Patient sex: M
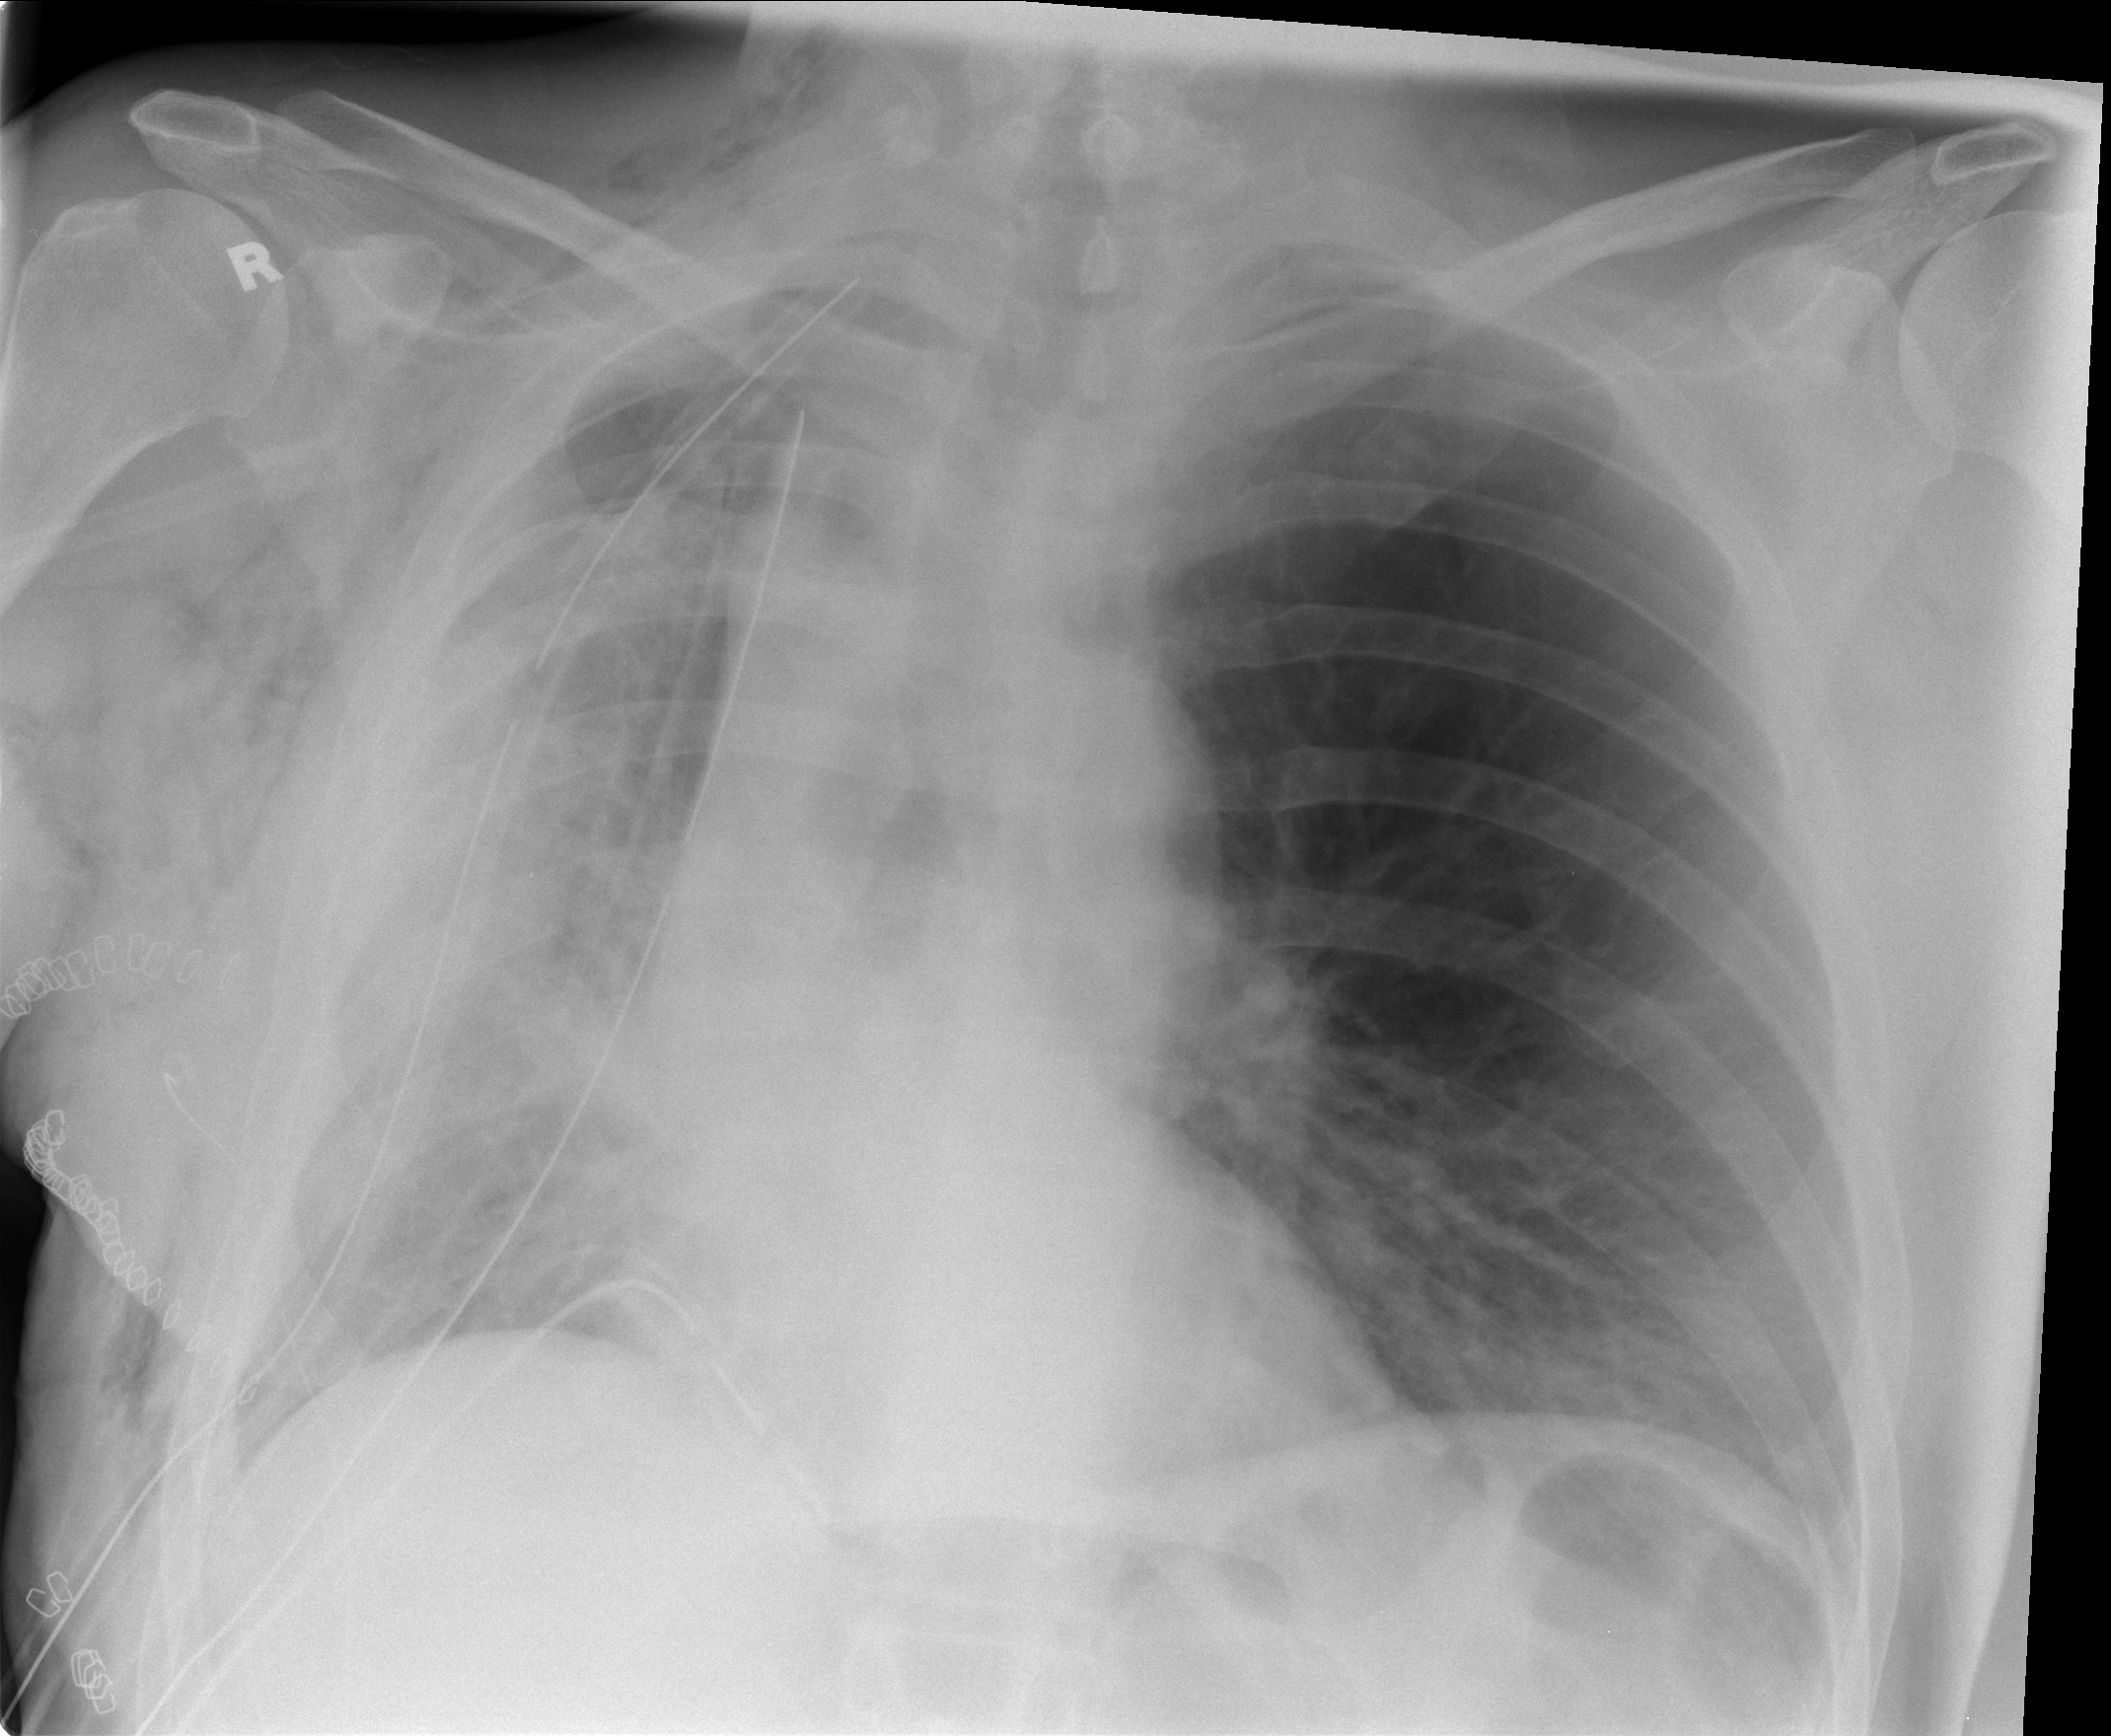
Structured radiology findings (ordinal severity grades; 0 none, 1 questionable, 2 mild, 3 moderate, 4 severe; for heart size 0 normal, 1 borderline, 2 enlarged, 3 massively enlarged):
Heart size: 0
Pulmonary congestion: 0
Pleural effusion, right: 0
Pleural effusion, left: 0
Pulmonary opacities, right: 0
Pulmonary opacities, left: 0
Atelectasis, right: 3
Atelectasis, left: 0